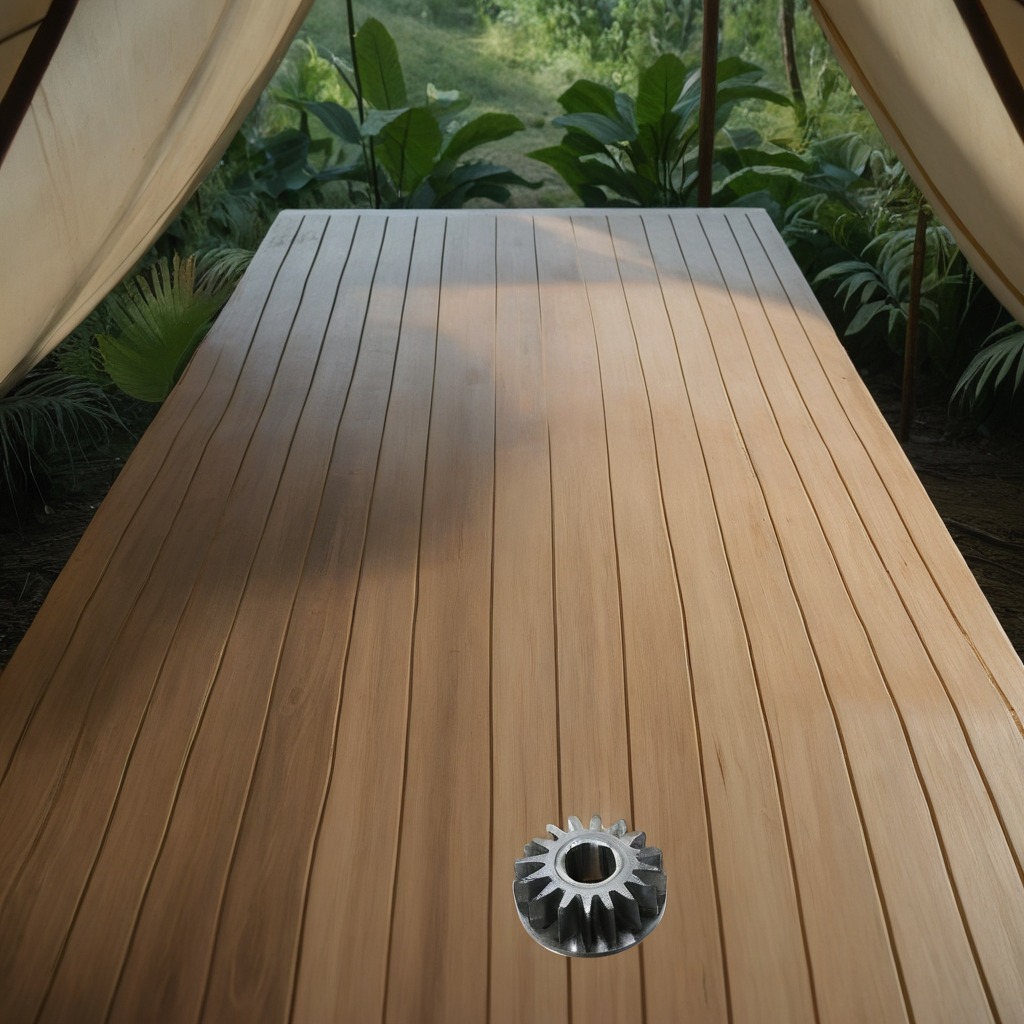
A steel gear with teeth is lying on the wooden table.